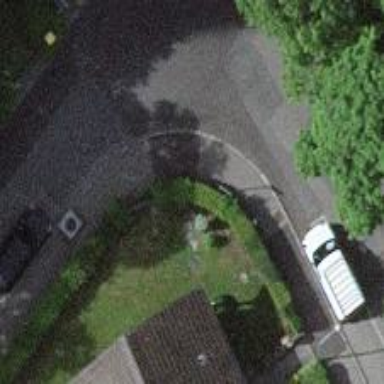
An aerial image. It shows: Kerb serving as barrier.